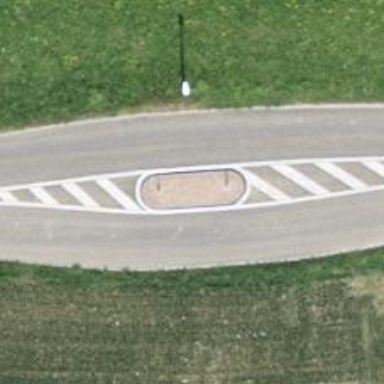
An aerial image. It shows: Traffic calming island.